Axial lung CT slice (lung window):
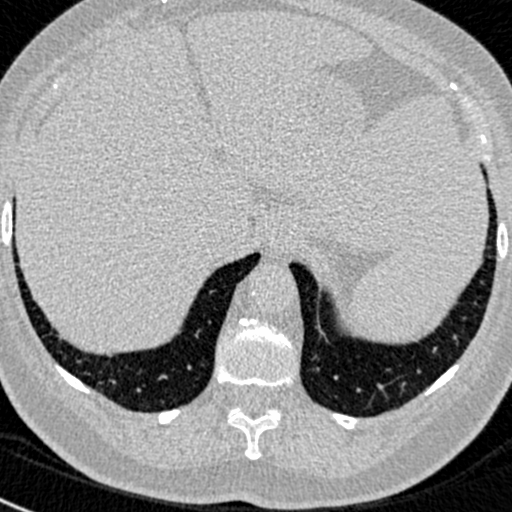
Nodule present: no